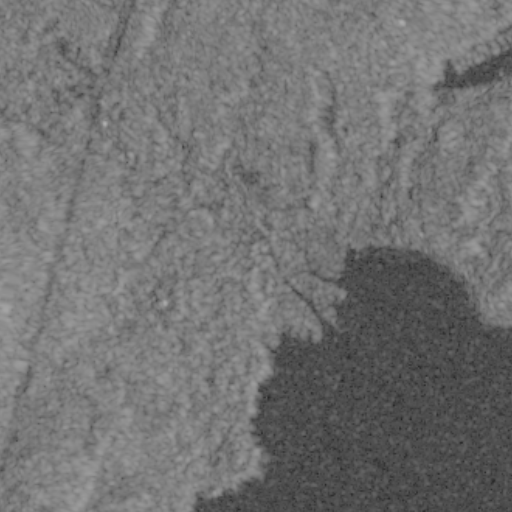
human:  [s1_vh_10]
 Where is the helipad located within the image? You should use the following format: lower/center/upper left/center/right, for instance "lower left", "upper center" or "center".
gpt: The helipad is located in the center right of the image.
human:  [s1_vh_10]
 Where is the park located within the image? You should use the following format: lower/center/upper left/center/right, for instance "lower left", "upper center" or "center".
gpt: The park is located in the upper right of the image.
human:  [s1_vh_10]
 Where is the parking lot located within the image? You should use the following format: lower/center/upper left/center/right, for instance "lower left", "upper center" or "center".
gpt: The parking lot is located in the upper right of the image.
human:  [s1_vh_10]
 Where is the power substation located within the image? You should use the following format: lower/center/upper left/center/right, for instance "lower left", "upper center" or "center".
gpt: The power substation is located in the upper left of the image.
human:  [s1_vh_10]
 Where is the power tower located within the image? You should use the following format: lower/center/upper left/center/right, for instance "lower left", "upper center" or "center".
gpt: The power tower is located in the left of the image.
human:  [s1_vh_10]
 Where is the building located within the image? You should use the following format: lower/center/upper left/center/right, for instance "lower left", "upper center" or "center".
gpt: The building is located in the center of the image.
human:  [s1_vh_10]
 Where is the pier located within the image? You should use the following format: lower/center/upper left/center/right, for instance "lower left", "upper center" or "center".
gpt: The pier is located in the upper right of the image.
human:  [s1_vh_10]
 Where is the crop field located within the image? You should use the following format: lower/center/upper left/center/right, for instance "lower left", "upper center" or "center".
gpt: There is no crop field in the image.

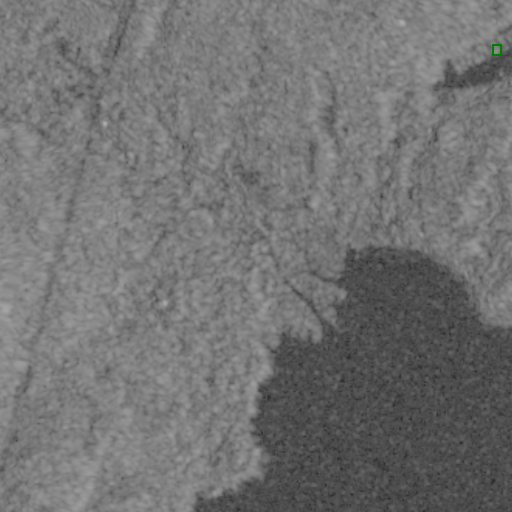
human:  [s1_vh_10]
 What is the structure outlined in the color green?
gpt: The structure outlined in green is a building.
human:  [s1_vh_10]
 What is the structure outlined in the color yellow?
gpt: There is no yellow outline.